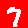
Digit: 7